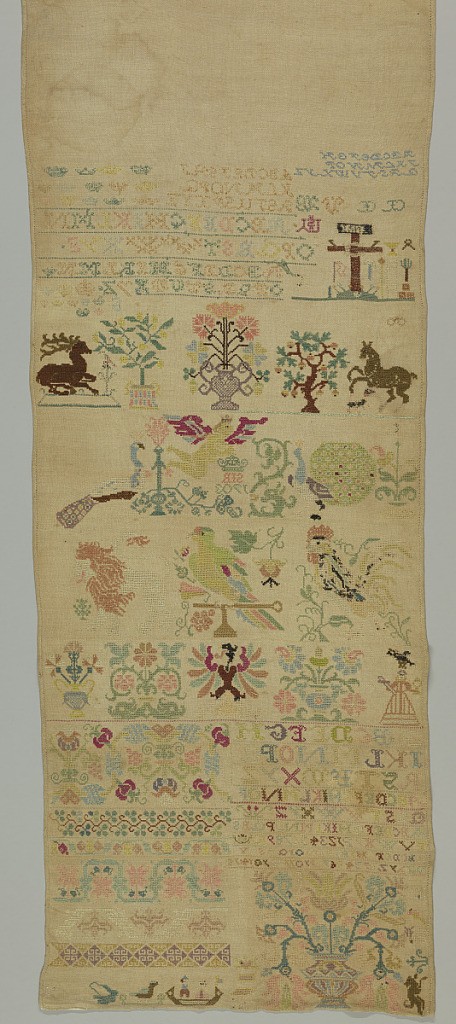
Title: Sampler
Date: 1703
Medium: silk and metallic embroidery on linen foundation Technique: embroidered in cross and double running stitches on plain weave foundation with hem stitch
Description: Bamds of pattern and alphabets with angel crowning a monogram in the center.